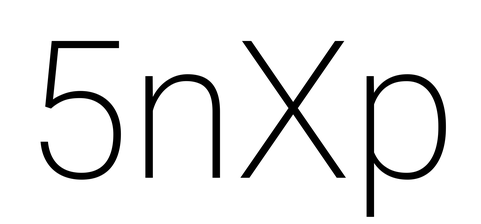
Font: Roboto_ExtraLight